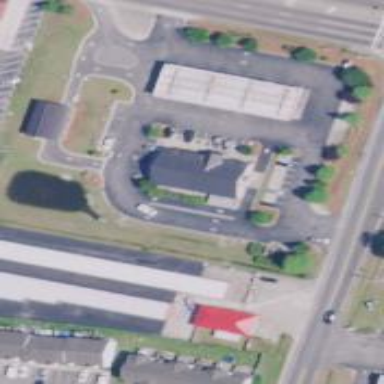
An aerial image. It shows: Convenience shop.